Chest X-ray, PA view. Patient: 47 years old, sex F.
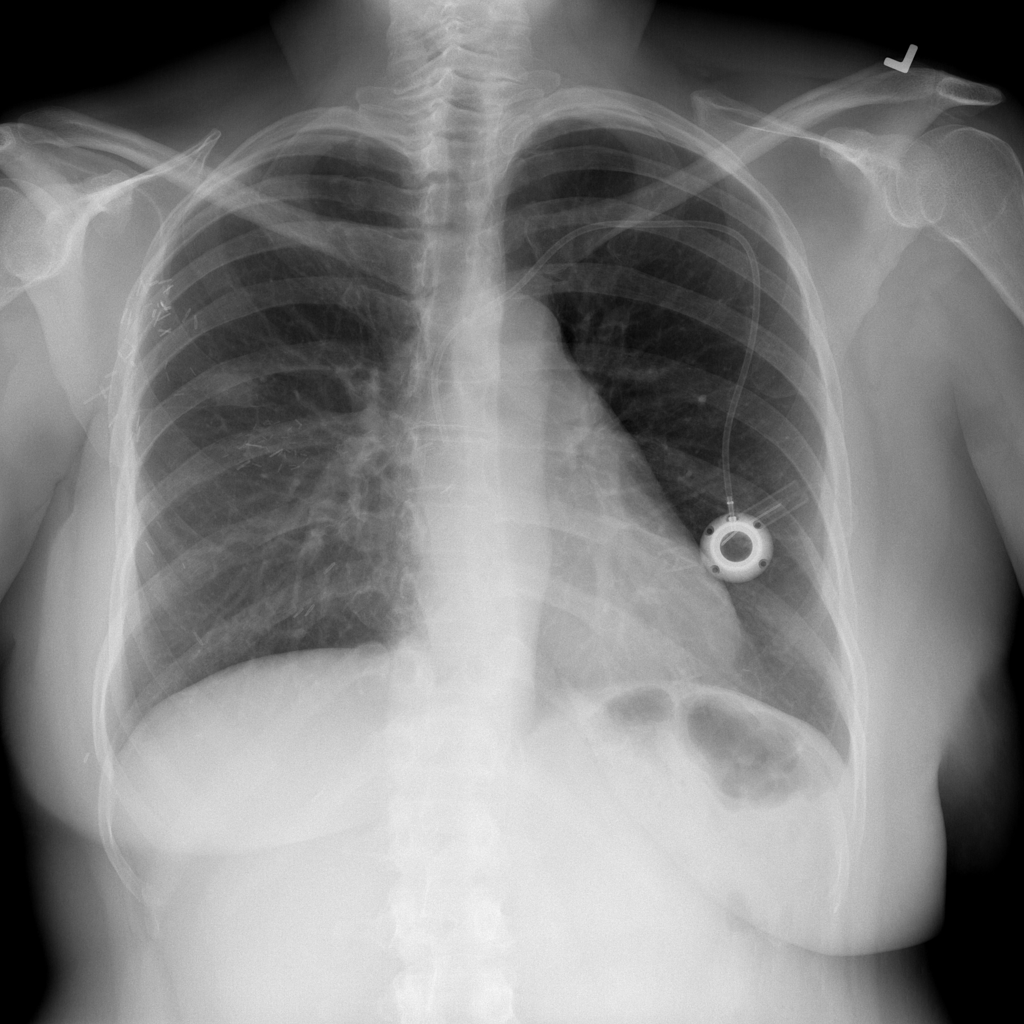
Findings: No Finding